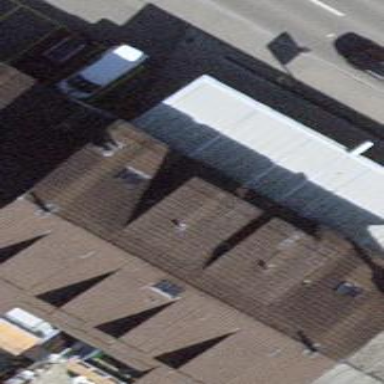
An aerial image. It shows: Roofed fuel facility.